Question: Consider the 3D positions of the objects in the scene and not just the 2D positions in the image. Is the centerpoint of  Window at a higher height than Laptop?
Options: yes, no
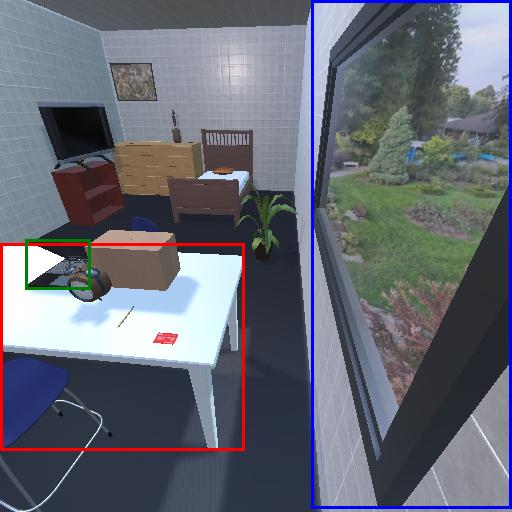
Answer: yes